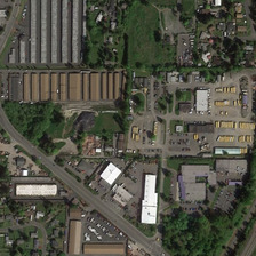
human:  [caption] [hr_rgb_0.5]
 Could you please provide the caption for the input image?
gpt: three buildings with white roof on the either hand of the road .

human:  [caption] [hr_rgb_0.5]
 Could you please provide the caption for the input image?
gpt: Many buildings in the industrial area while many moss green plants are surrounded.

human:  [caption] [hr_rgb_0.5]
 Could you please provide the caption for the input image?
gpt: many long buildings on the either hand of the road .

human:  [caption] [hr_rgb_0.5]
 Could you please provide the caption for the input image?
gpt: a long arc highway through the industrial area .

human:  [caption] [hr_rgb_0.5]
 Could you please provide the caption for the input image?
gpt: There are many buildings in the industrial area, and there are many mossy green plants around it.